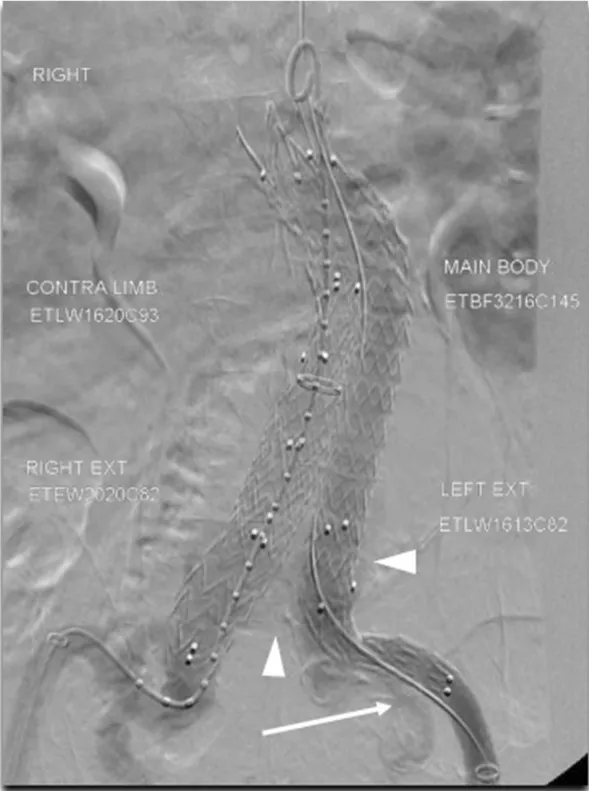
Static image from angiogram post stent graft deployment. Arrowheads demonstrate type II endoleak within the aneurysm sac. Arrow demonstrates patent left IIA.
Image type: radiology (mri)